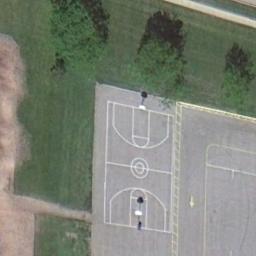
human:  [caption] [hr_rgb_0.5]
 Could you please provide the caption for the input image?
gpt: A basketball court on the lawn and the open area beside .

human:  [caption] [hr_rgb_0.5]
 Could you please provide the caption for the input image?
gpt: There is a basketball court beside the green land .

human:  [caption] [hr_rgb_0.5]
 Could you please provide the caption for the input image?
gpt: A playground with a basketball court is next to the lawn,With trees nearby .

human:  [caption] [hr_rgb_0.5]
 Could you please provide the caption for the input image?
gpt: There is a basketball court on the open place next to grass .

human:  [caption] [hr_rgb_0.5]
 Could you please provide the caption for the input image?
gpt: The grass is beside the basketball court .